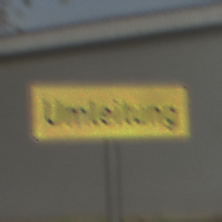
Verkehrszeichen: Umleitungsankuendigung
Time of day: MorningAfternoon
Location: Outdoor (Suburban)
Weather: PartlyCloudy
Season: NotSpecified
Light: Natural